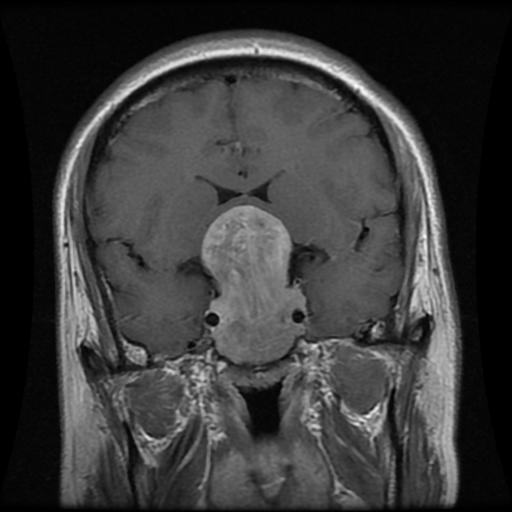
Label: pituitary